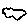
Label: cloud